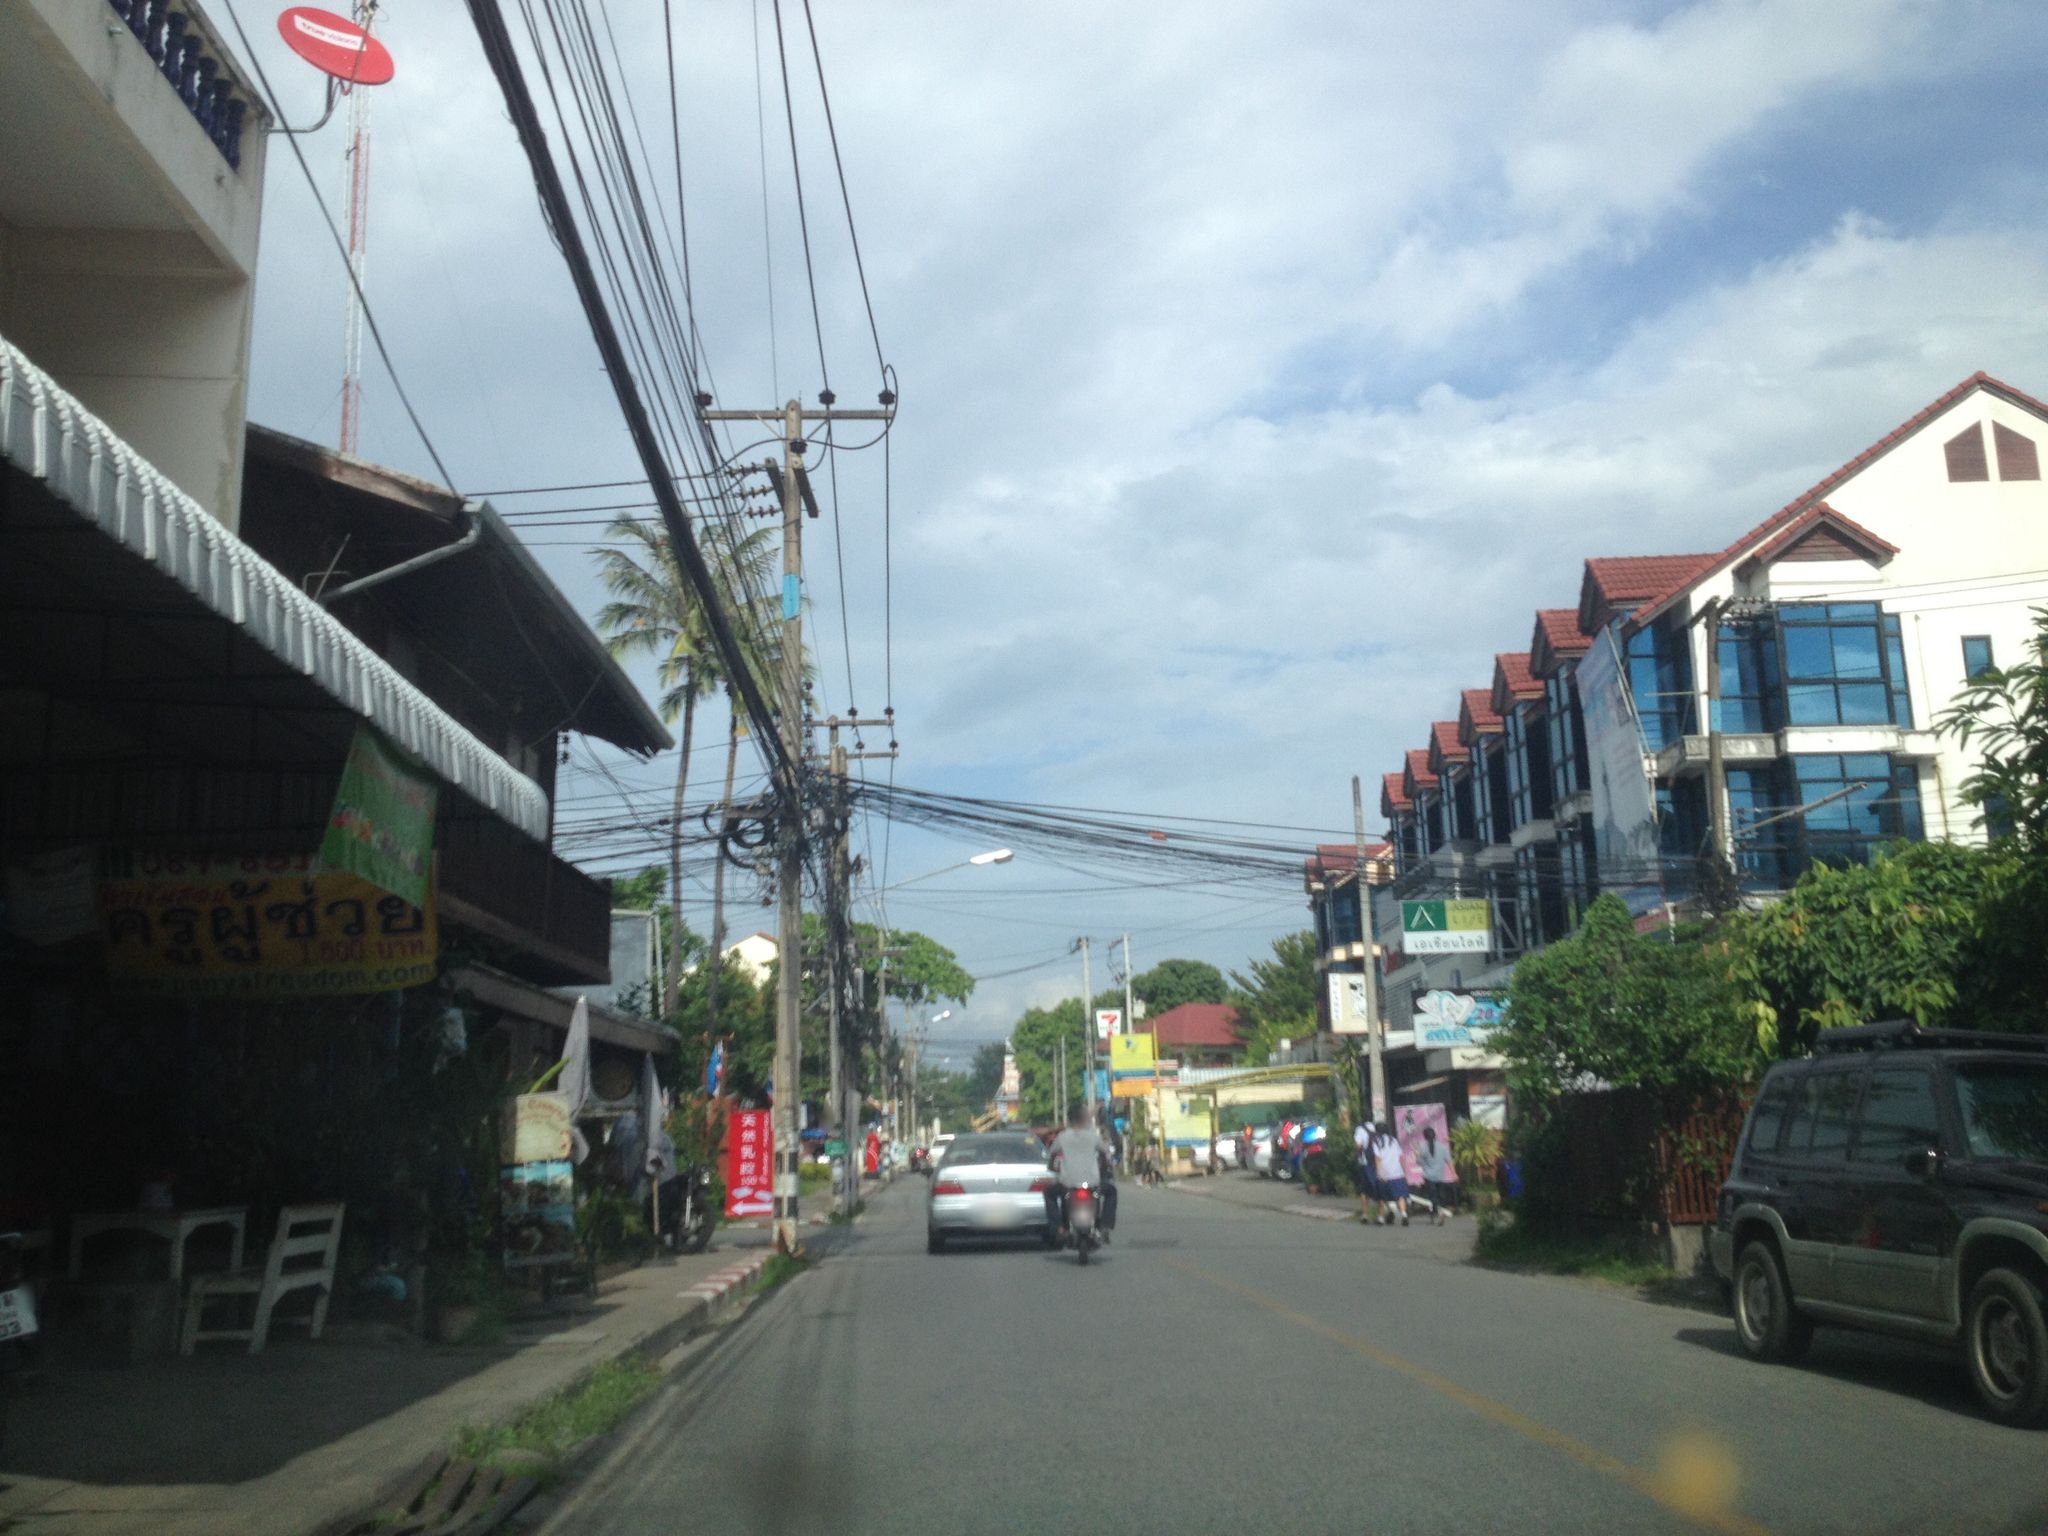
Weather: cloudy
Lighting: day
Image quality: good
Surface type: driving surface
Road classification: unclassified
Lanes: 2
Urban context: semi-dense urban cluster
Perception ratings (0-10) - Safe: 9.13, Lively: 6.77, Beautiful: 5.3, Boring: 2.27, Depressing: 1.89, Wealthy: 3.34